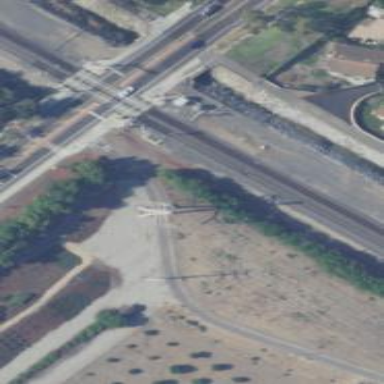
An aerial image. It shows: Railway signal.